Field crop: tomato
Growth stage: 1
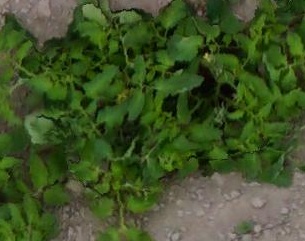
Species: tomato